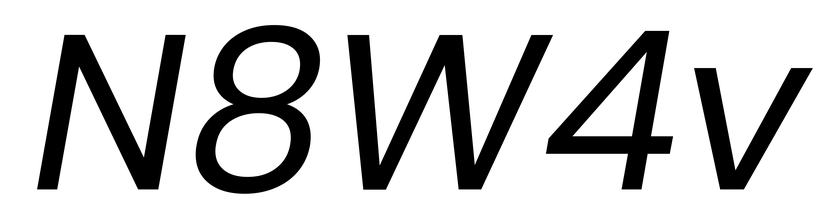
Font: Poppins-Italic